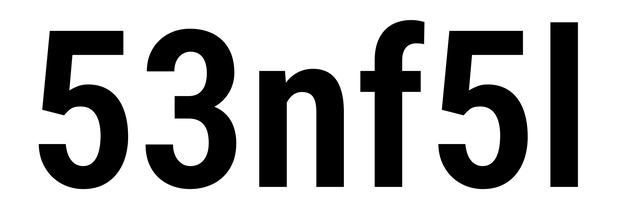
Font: Roboto_Condensed_SemiBold